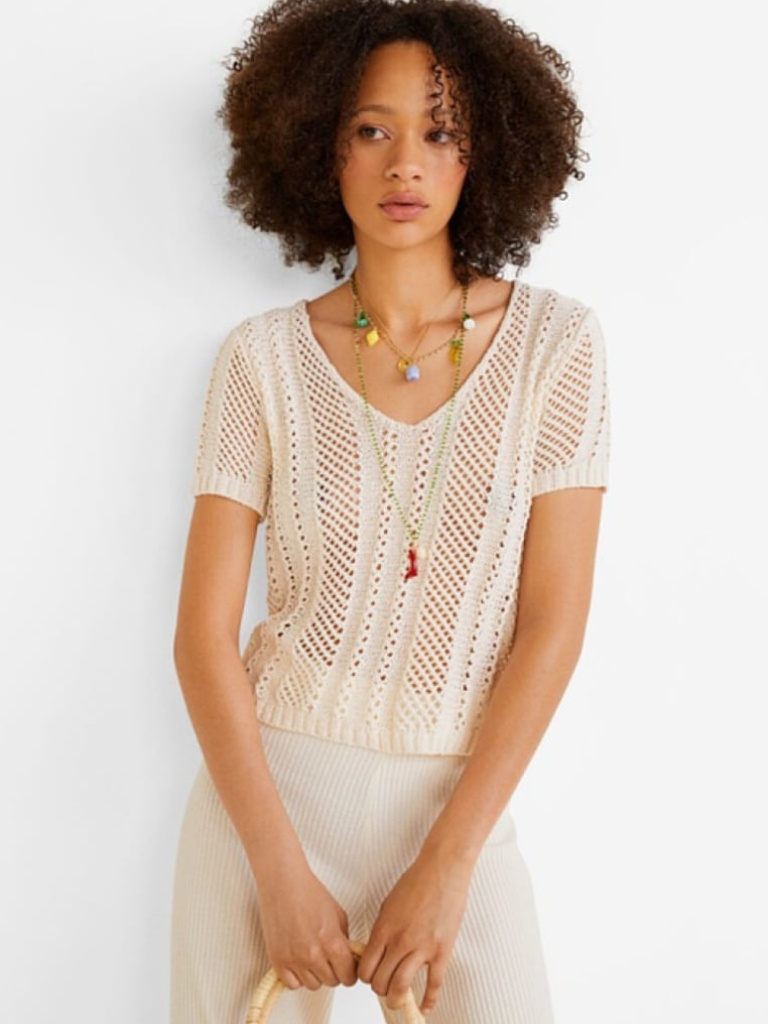
knit relaxed short sleeve hip length Untucked v-neck sweater